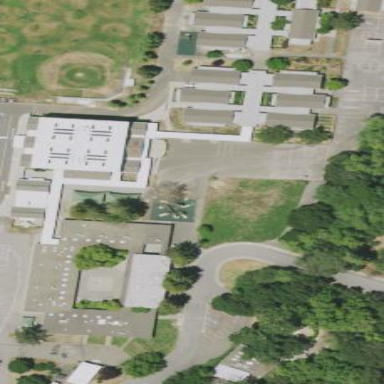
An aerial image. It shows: School.